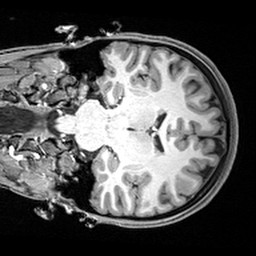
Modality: T1w
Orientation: coronal
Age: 21
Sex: female
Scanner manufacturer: siemens
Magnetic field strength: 3 T
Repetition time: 2.4 s
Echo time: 0.0022 s